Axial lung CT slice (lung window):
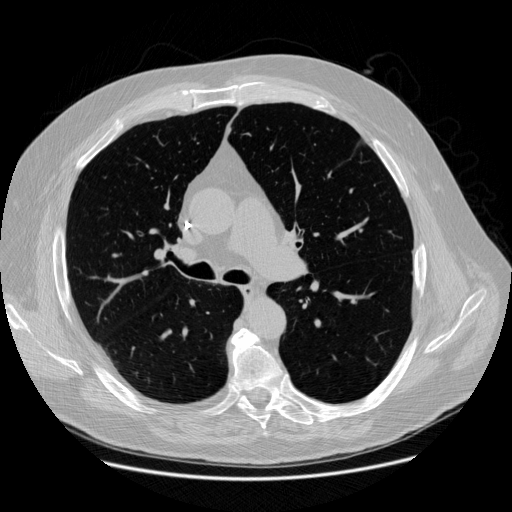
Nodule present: no